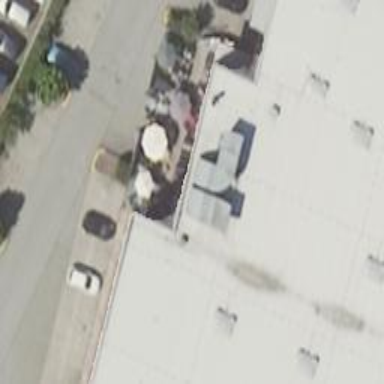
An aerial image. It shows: Furniture shop.